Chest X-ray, AP view. Patient: 35 years old, sex M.
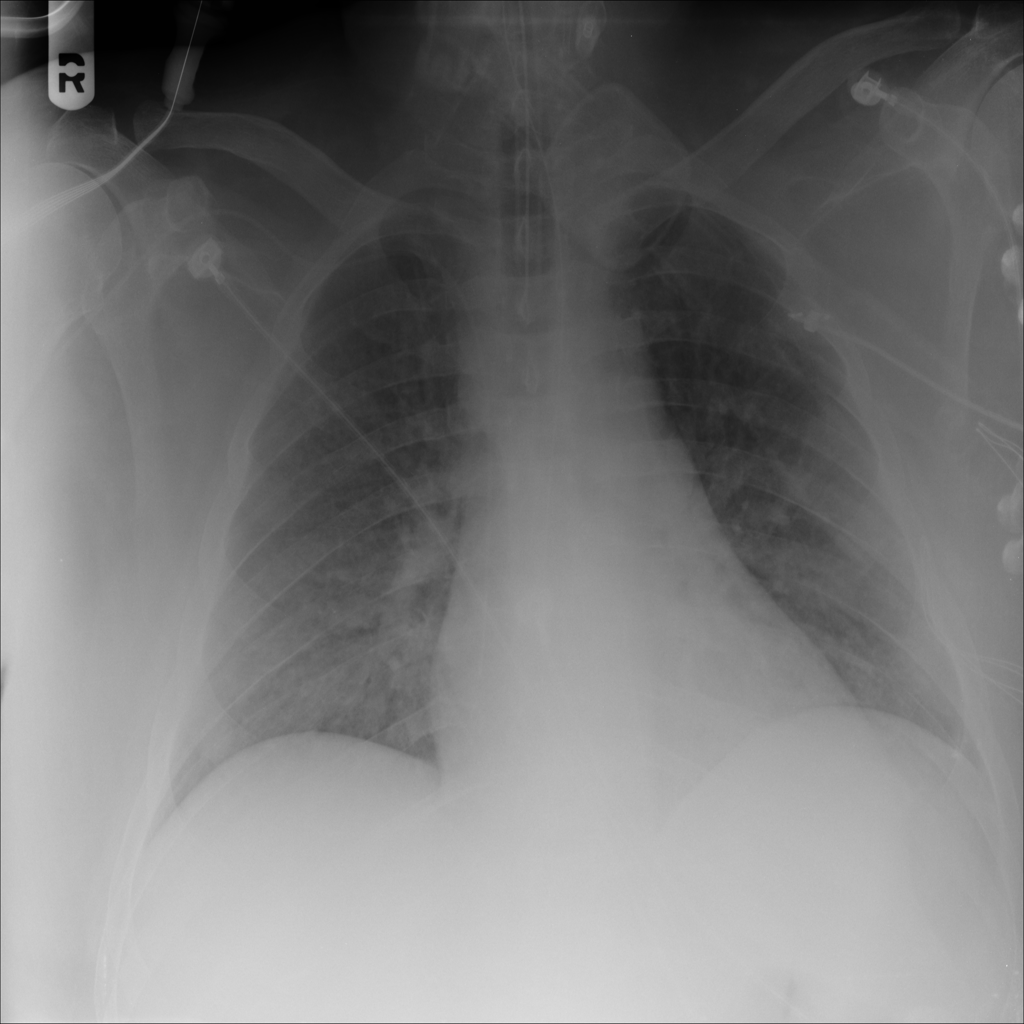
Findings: No Finding